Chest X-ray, PA view. Patient: 38 years old, sex M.
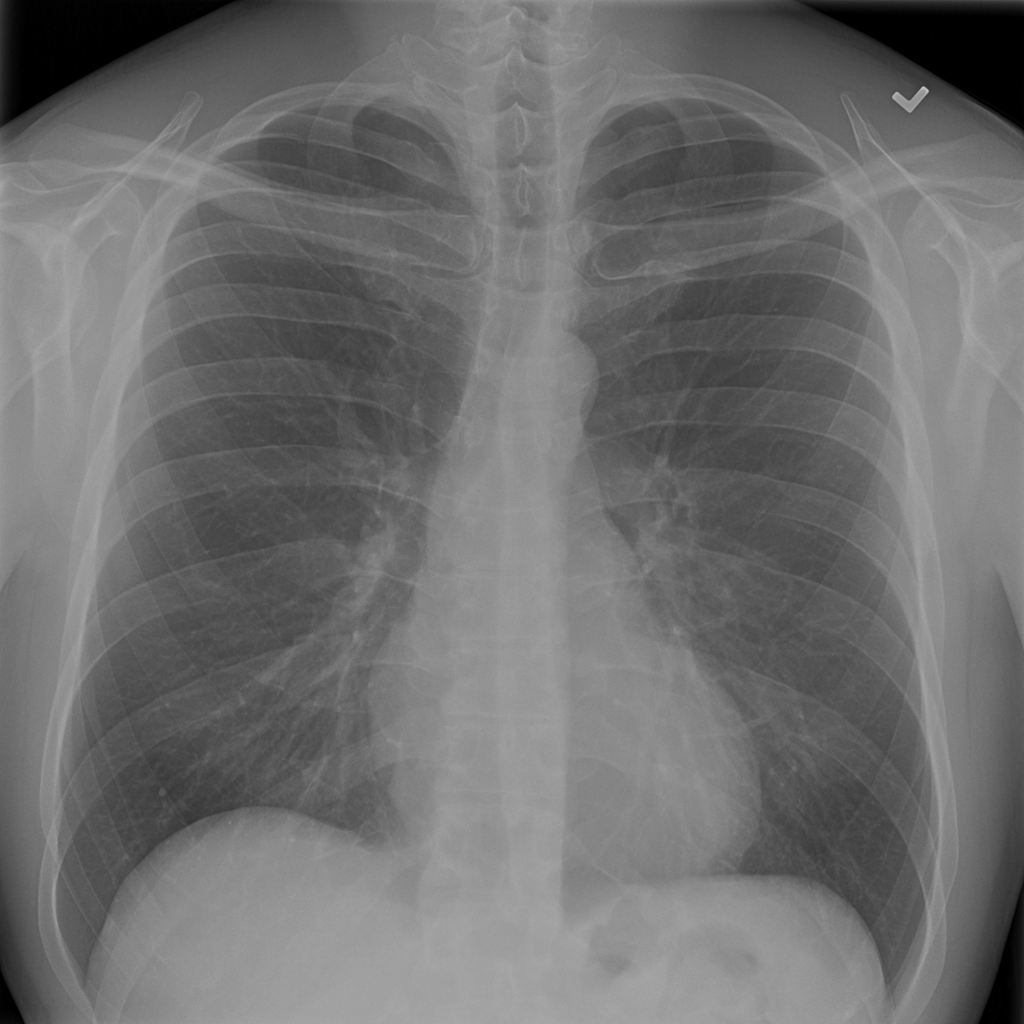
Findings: No Finding